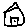
Label: house